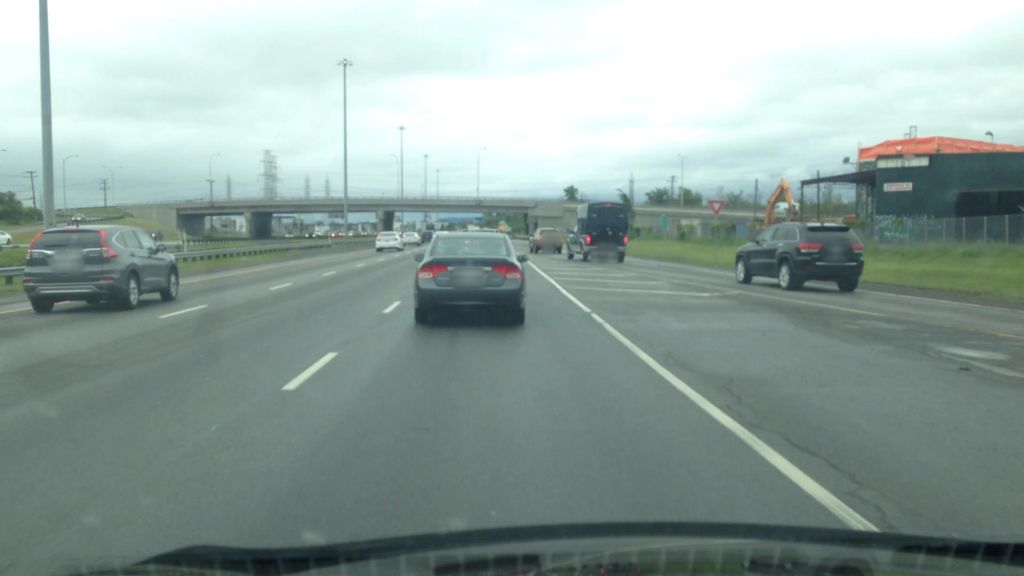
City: montreal